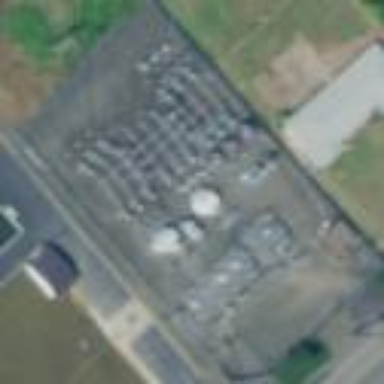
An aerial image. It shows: Power substation.